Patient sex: M
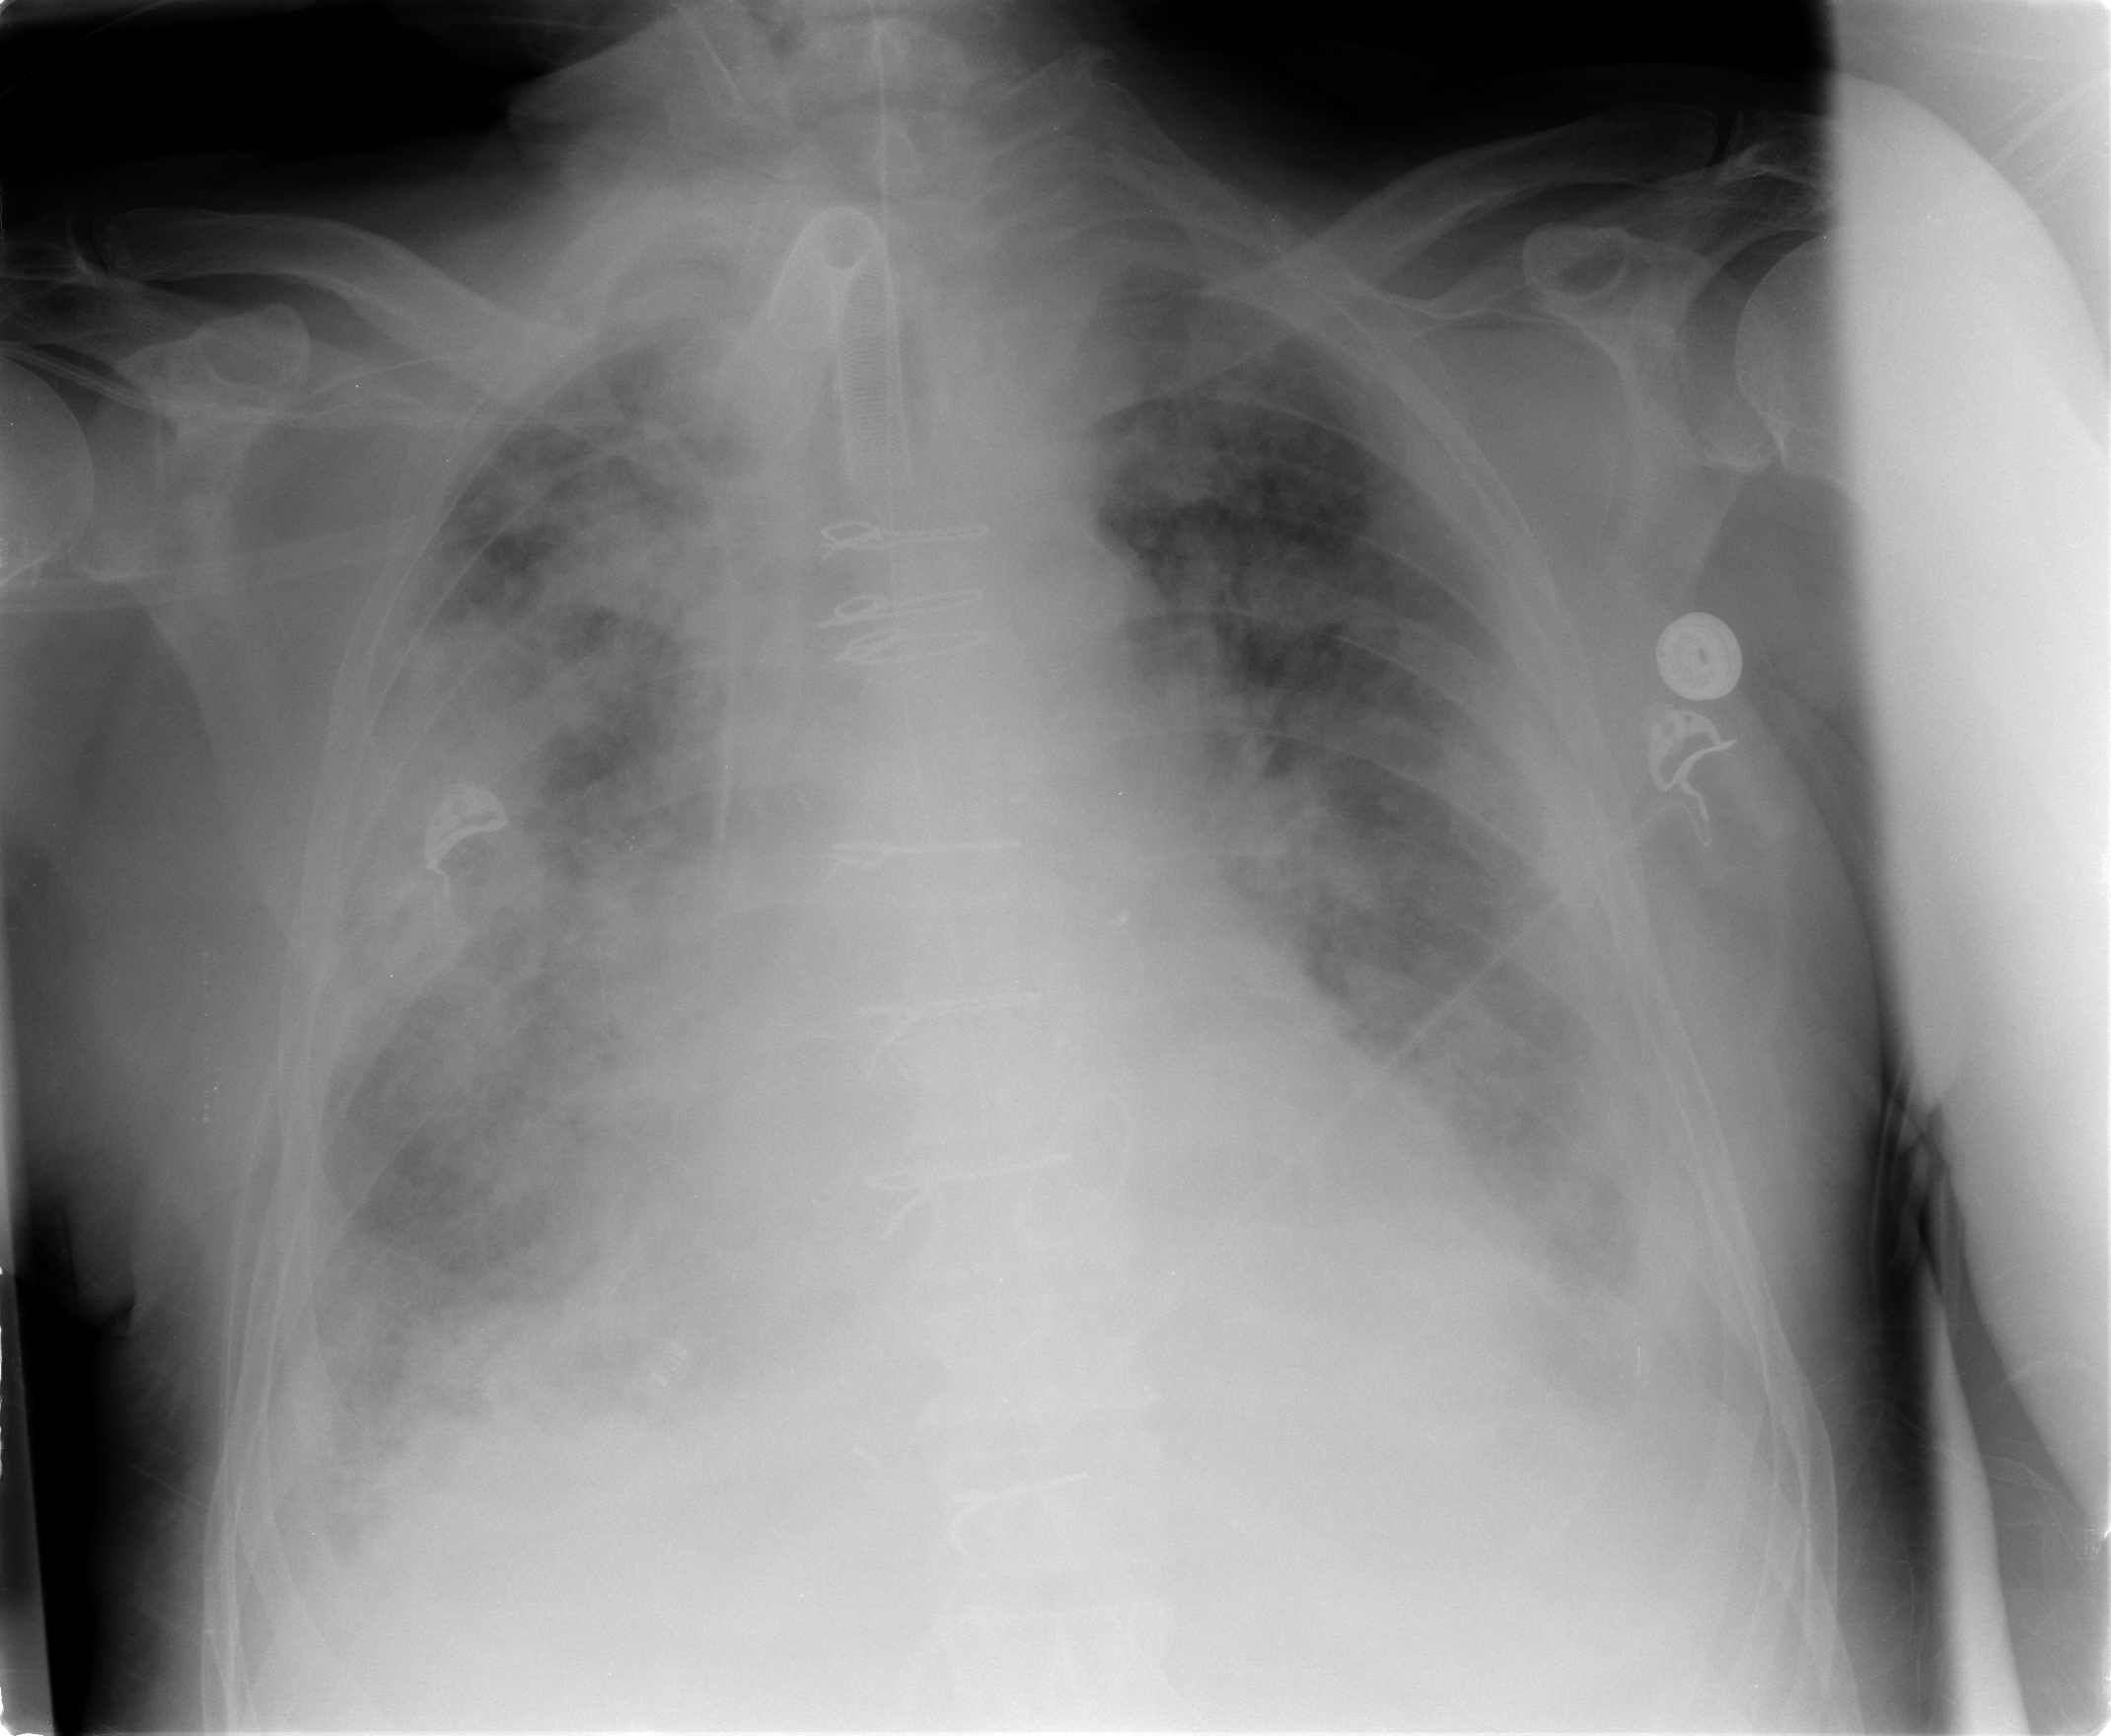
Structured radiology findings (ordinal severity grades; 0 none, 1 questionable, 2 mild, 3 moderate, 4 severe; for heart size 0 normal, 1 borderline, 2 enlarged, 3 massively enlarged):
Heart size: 1
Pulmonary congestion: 3
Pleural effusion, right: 2
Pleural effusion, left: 2
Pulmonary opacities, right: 4
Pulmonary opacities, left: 3
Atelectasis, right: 3
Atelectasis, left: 2